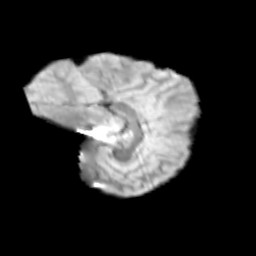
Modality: T2w
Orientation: sagittal
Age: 10
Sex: male
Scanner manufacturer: siemens
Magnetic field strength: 3 T
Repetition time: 3.8 s
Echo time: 0.07 s